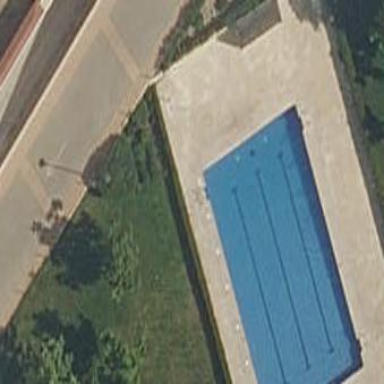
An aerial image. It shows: Swimming pool located in leisure land.